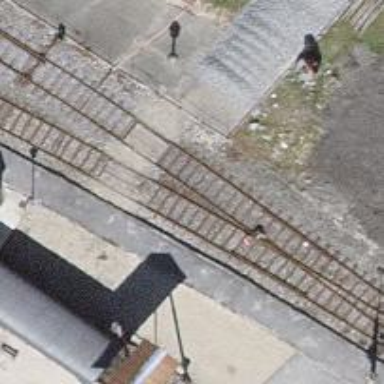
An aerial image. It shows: Railway level crossing.